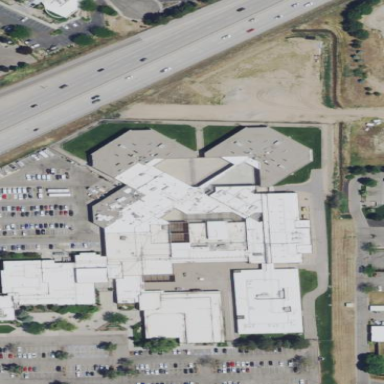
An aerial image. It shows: Prison building.